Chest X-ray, PA view. Patient: 57 years old, sex F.
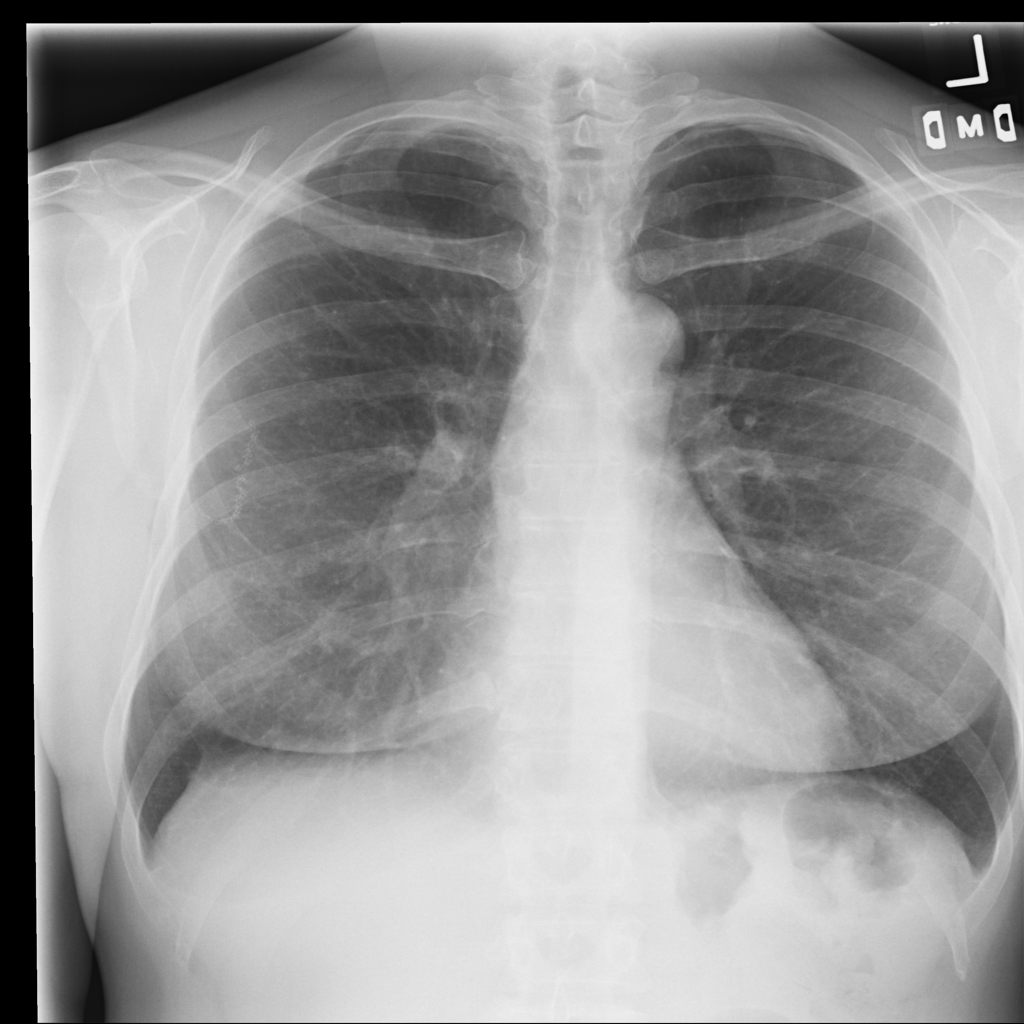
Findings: Fibrosis